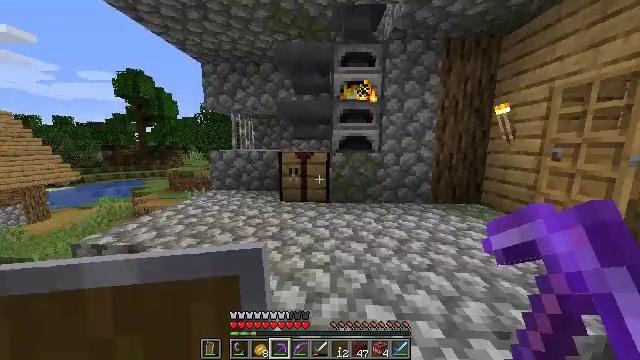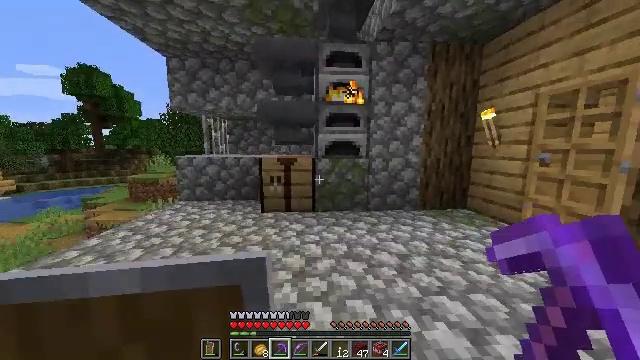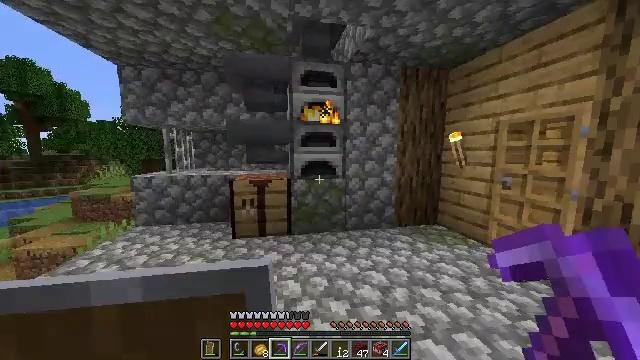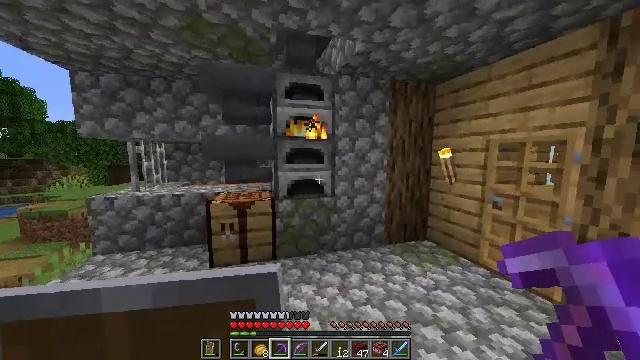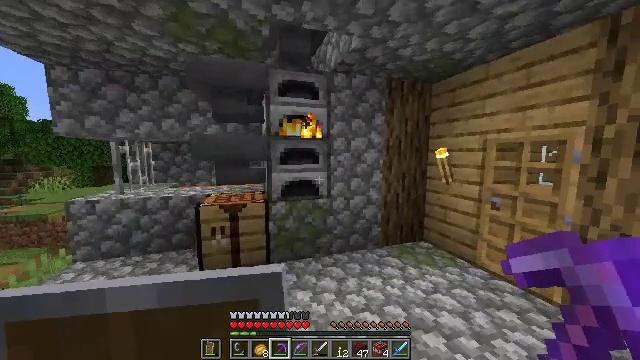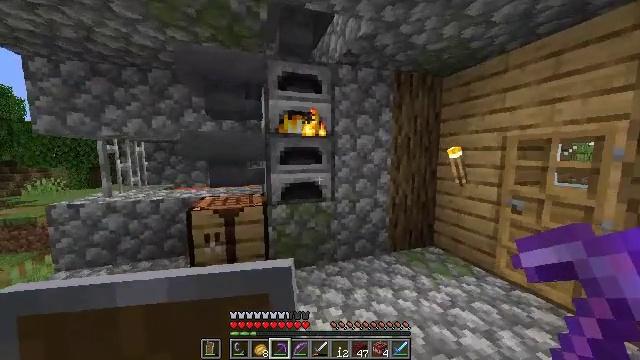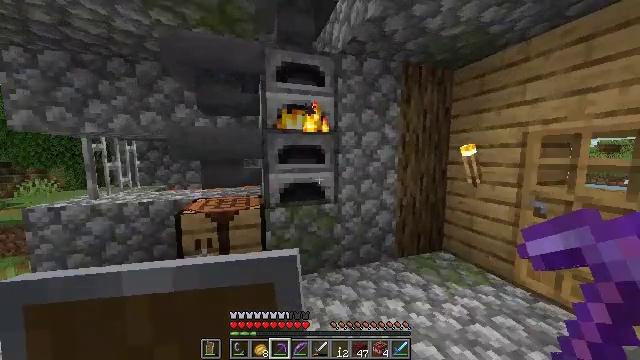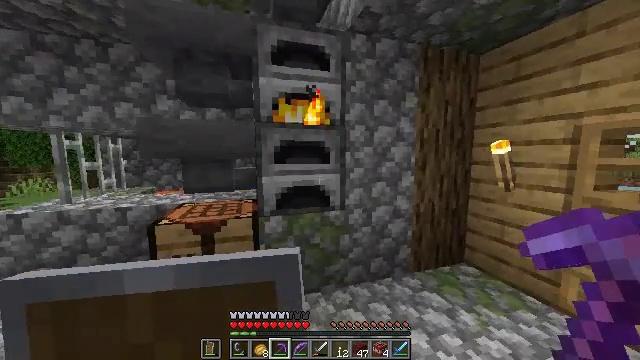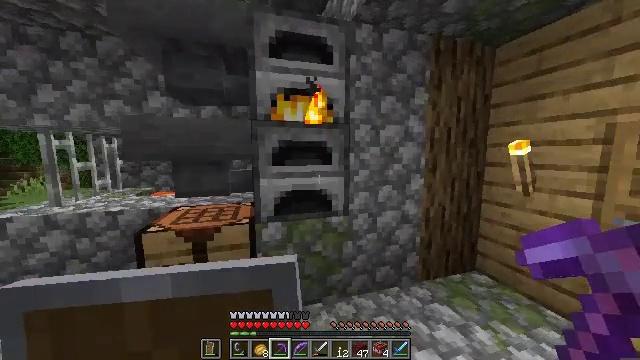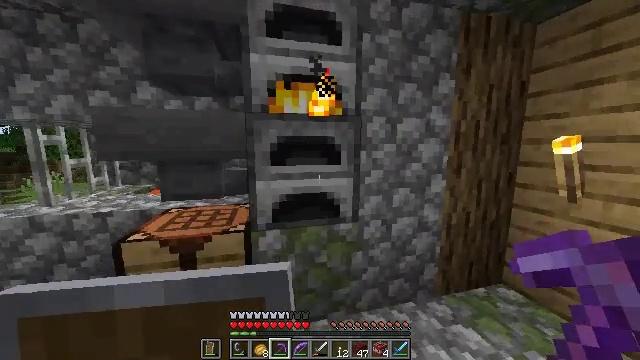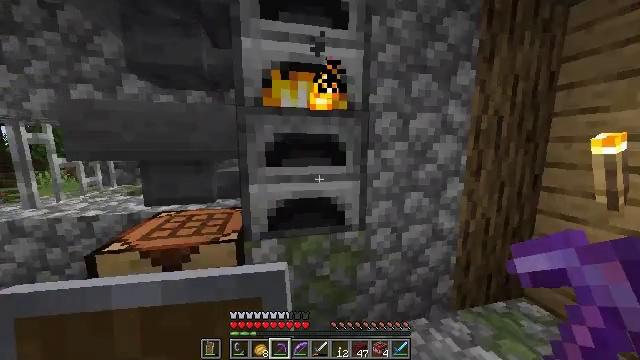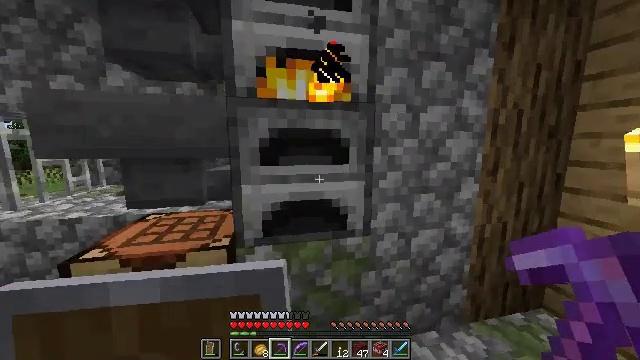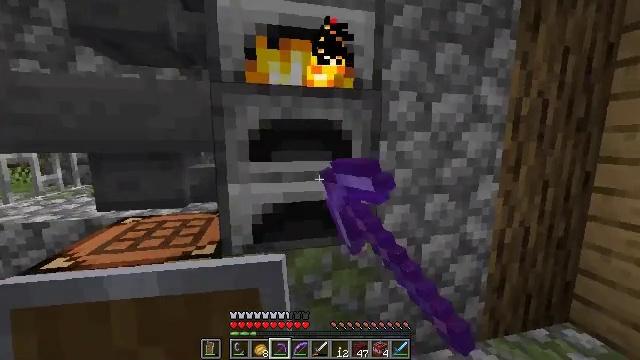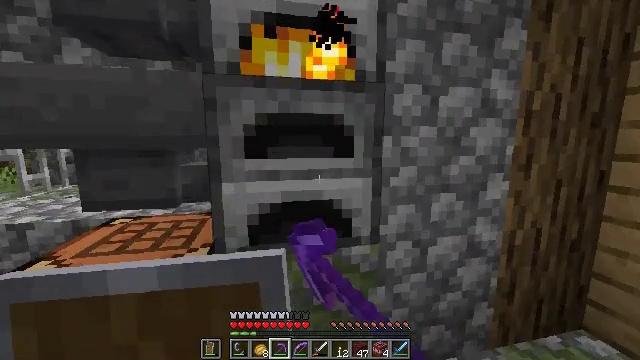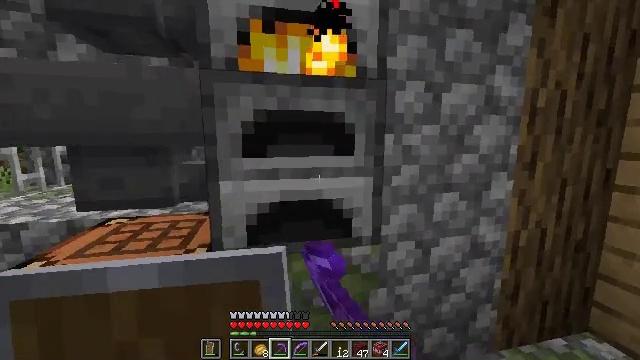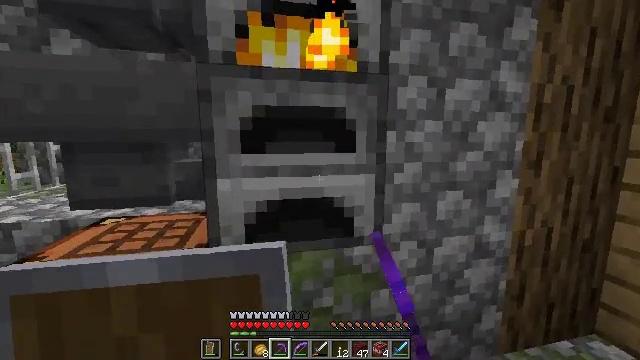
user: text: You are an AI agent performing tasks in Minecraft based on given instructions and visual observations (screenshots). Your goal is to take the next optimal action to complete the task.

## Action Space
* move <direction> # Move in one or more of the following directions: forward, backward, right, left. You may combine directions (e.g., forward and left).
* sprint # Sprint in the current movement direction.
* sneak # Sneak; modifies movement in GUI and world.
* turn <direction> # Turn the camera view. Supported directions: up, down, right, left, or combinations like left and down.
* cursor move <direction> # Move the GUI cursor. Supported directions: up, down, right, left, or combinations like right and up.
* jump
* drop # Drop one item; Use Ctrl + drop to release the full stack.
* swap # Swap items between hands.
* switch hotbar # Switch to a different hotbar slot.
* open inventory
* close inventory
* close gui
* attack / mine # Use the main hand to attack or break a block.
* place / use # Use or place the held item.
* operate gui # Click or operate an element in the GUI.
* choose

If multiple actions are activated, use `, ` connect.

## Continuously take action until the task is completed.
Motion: motion action
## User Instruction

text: Heat ancient debris in the furnace to get netherite scrap.
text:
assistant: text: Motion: move forward, turn right and up
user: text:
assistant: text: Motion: move forward, turn right and up
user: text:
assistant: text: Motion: move forward, turn right
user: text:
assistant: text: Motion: move forward, turn right
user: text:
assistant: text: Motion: move forward
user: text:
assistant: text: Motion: move forward
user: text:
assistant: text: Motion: move forward
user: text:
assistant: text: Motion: move forward
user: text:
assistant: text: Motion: move forward, turn left and down
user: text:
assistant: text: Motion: turn left
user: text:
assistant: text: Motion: use / place
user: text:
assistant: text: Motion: use / place
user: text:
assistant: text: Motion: use / place
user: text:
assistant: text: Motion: use / place
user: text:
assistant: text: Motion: no_op
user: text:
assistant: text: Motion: no_op
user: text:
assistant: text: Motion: no_op
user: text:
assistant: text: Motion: no_op
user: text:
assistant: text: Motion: no_op
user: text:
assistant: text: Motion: no_op
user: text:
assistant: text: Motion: no_op
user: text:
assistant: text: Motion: no_op
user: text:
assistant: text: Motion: no_op
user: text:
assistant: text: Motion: no_op
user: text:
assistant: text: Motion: no_op
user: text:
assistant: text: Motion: no_op
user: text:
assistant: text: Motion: no_op
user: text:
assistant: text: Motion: no_op
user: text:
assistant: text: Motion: sneak
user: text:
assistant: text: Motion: sneak